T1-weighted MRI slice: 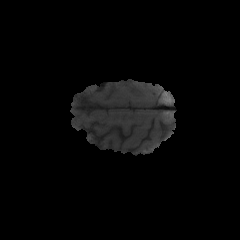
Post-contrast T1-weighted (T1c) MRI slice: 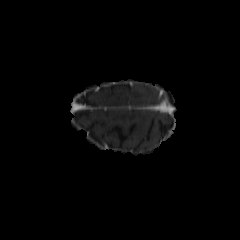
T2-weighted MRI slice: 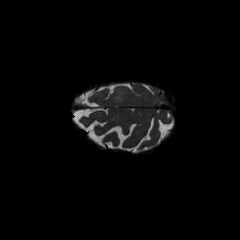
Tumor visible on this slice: no